Question: I'm currently using a 'ViewPager' with a 'PagerTabStrip' to display 4 tabs at the top of the device. All I want to do is have 4 tabs fixed in place and centered, but I can't figure out how to do that now that the old way (using Action bar tabs) has been deprecated.
Basically I have something like this:

But I want it so that all 4 of my tabs are on the same page (all visible).
This is my code to set the pager adapter to the 'ViewPager':
'''
@Override
protected void onCreate(Bundle savedInstanceState) {
super.onCreate(savedInstanceState);
setContentView(R.layout.activity_main);
pager = (ViewPager) findViewById(R.id.pager);
pager.setAdapter(new MainPagerAdapter(getSupportFragmentManager()));
}
'''
and this is the relevant XML:
'''
<android.support.v4.view.ViewPager
android:id="@+id/pager"
tools:context=".MainActivity"
android:layout_width="match_parent"
android:layout_height="match_parent">
<android.support.v4.view.PagerTabStrip
android:id="@+id/pager_tab_strip"
android:layout_width="match_parent"
android:layout_height="wrap_content"
android:layout_gravity="top"
android:background="@color/theme_color"
android:textColor="#fff"
android:paddingTop="18dp"
android:paddingBottom="18dp"/>
</android.support.v4.view.ViewPager>
'''
So how would I fix the tabs using 'PagerTabStrip'? If I can't, what else can I use to do it?
Note: similar questions have been asked <URL> as well.
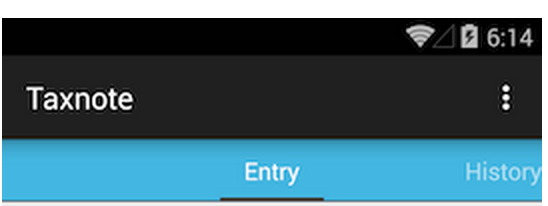
Answer: If you need any more information post it in the comment below.
First you want to add the library to the project in the gradle or install the library.
add compile 'com.jpardogo.materialtabstrip:library:1.0.9' or download project at <URL>
'''
apply plugin: 'com.android.application'
android {
compileSdkVersion 22
buildToolsVersion "22.0.1"
defaultConfig {
applicationId "com.eugene.pagertesting"
minSdkVersion 14
targetSdkVersion 22
versionCode 1
versionName "1.0"
}
buildTypes {
release {
minifyEnabled false
proguardFiles getDefaultProguardFile('proguard-android.txt'), 'proguard-rules.pro'
}
}
}
dependencies {
compile fileTree(dir: 'libs', include: ['*.jar'])
compile 'com.android.support:appcompat-v7:22.1.1'
compile 'com.jpardogo.materialtabstrip:library:1.0.9'
}
'''
'''
<RelativeLayout
xmlns:android="http://schemas.android.com/apk/res/android"
xmlns:app="http://schemas.android.com/apk/res-auto"
xmlns:tools="http://schemas.android.com/tools"
android:layout_width="match_parent"
android:layout_height="match_parent"
tools:context=".MainActivity">
<android.support.v7.widget.Toolbar
android:id="@+id/toolbar"
android:layout_width="match_parent"
android:layout_height="wrap_content"
android:background="@color/primary"
android:minHeight="56dp"
app:theme="@style/ThemeOverlay.AppCompat.Dark"/>
<com.astuetz.PagerSlidingTabStrip
android:id="@+id/tabs"
android:layout_width="match_parent"
android:layout_height="48dp"
android:layout_below="@+id/toolbar"
android:background="@color/primary"
android:textColorPrimary="@color/white"
app:pstsDividerColor="@color/primary"
app:pstsIndicatorColor="@color/white"
app:pstsIndicatorHeight="2dp"
app:pstsShouldExpand="true"
app:pstsUnderlineHeight="0dp"/>
<android.support.v4.view.ViewPager
android:id="@+id/pager"
android:layout_width="match_parent"
android:layout_height="match_parent"
android:layout_below="@+id/tabs"/>
</RelativeLayout>
'''
'''
public class PagerAdapter extends FragmentPagerAdapter {
public PagerAdapter(FragmentManager fm) {
super(fm);
}
private Fragment f = null;
@Override
public Fragment getItem(int position) { // Returns Fragment based on position
switch (position) {
case 0:
f = new FragmentPageOne();
break;
case 1:
f = new FragmentPageTwo();
break;
}
return f;
}
@Override
public int getCount() { // Return the number of pages
return 2;
}
@Override
public CharSequence getPageTitle(int position) { // Set the tab text
if (position == 0) {
return "Fragment One";
}
if (position == 1) {
return "Fragment Two";
}
return getPageTitle(position);
}
}
'''
'''
public class MainActivity extends AppCompatActivity {
ViewPager viewPager;
PagerAdapter pagerAdapter;
PagerSlidingTabStrip pagerSlidingTabStrip;
@Override
protected void onCreate(Bundle savedInstanceState) {
super.onCreate(savedInstanceState);
setContentView(R.layout.activity_main);
viewPager = (ViewPager) findViewById(R.id.pager);
pagerAdapter = new PagerAdapter(getSupportFragmentManager());
pagerSlidingTabStrip = (PagerSlidingTabStrip) findViewById(R.id.tabs);
viewPager.setAdapter(pagerAdapter);
pagerSlidingTabStrip.setViewPager(viewPager);
}
}
'''

If you want to know how I styled the app I will post that as well just let me know.
if you would like to drop the shadow below the tabs I can post that as well.